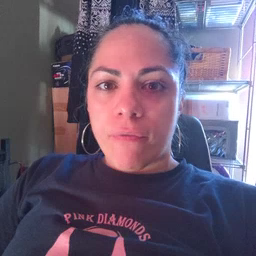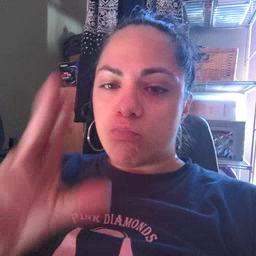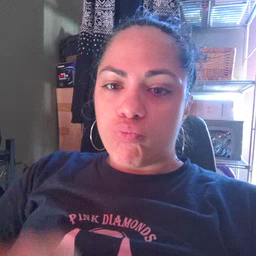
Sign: no